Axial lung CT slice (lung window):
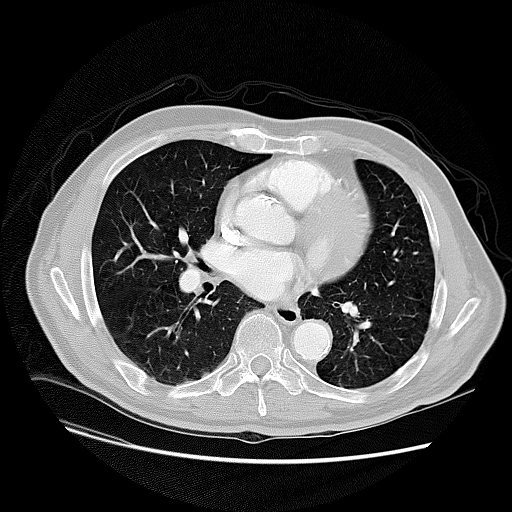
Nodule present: no